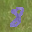
Label: 8